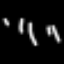
Label: line